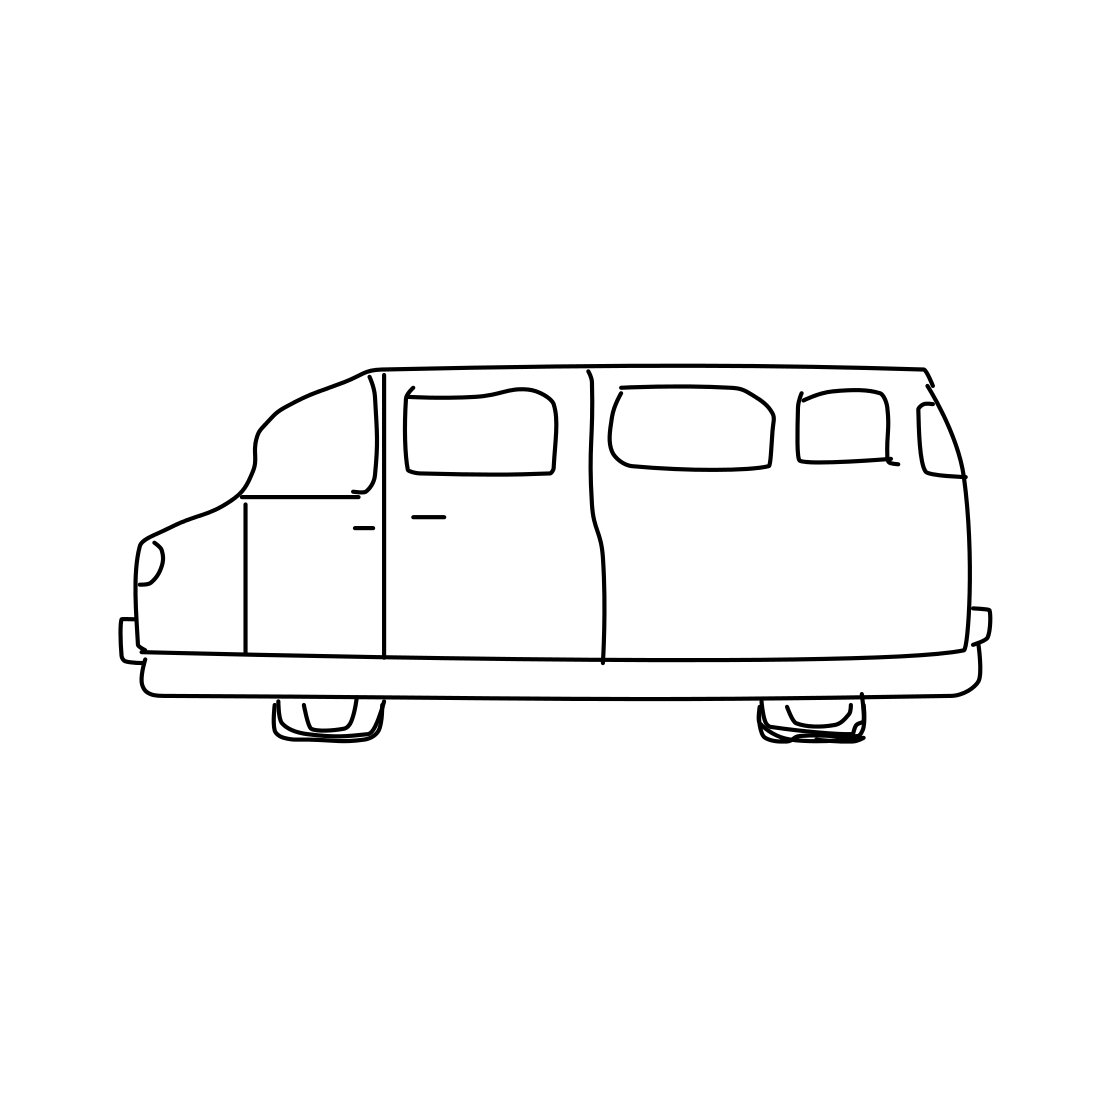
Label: van